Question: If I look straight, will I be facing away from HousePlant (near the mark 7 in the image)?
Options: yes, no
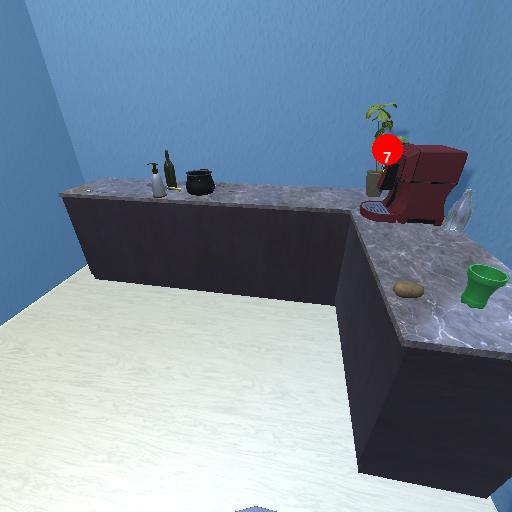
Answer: yes